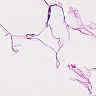
Metastatic tissue present: no